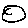
Label: circle